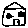
Label: house